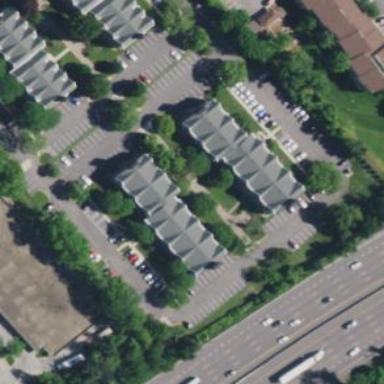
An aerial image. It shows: Commercial building.